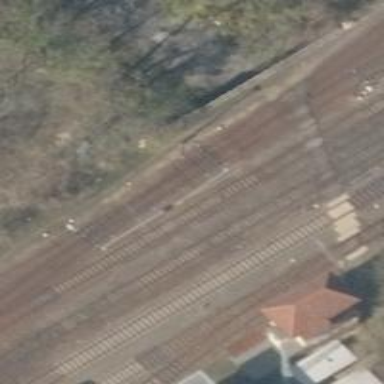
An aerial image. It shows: Railway yard with bridge over the rail.